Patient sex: M
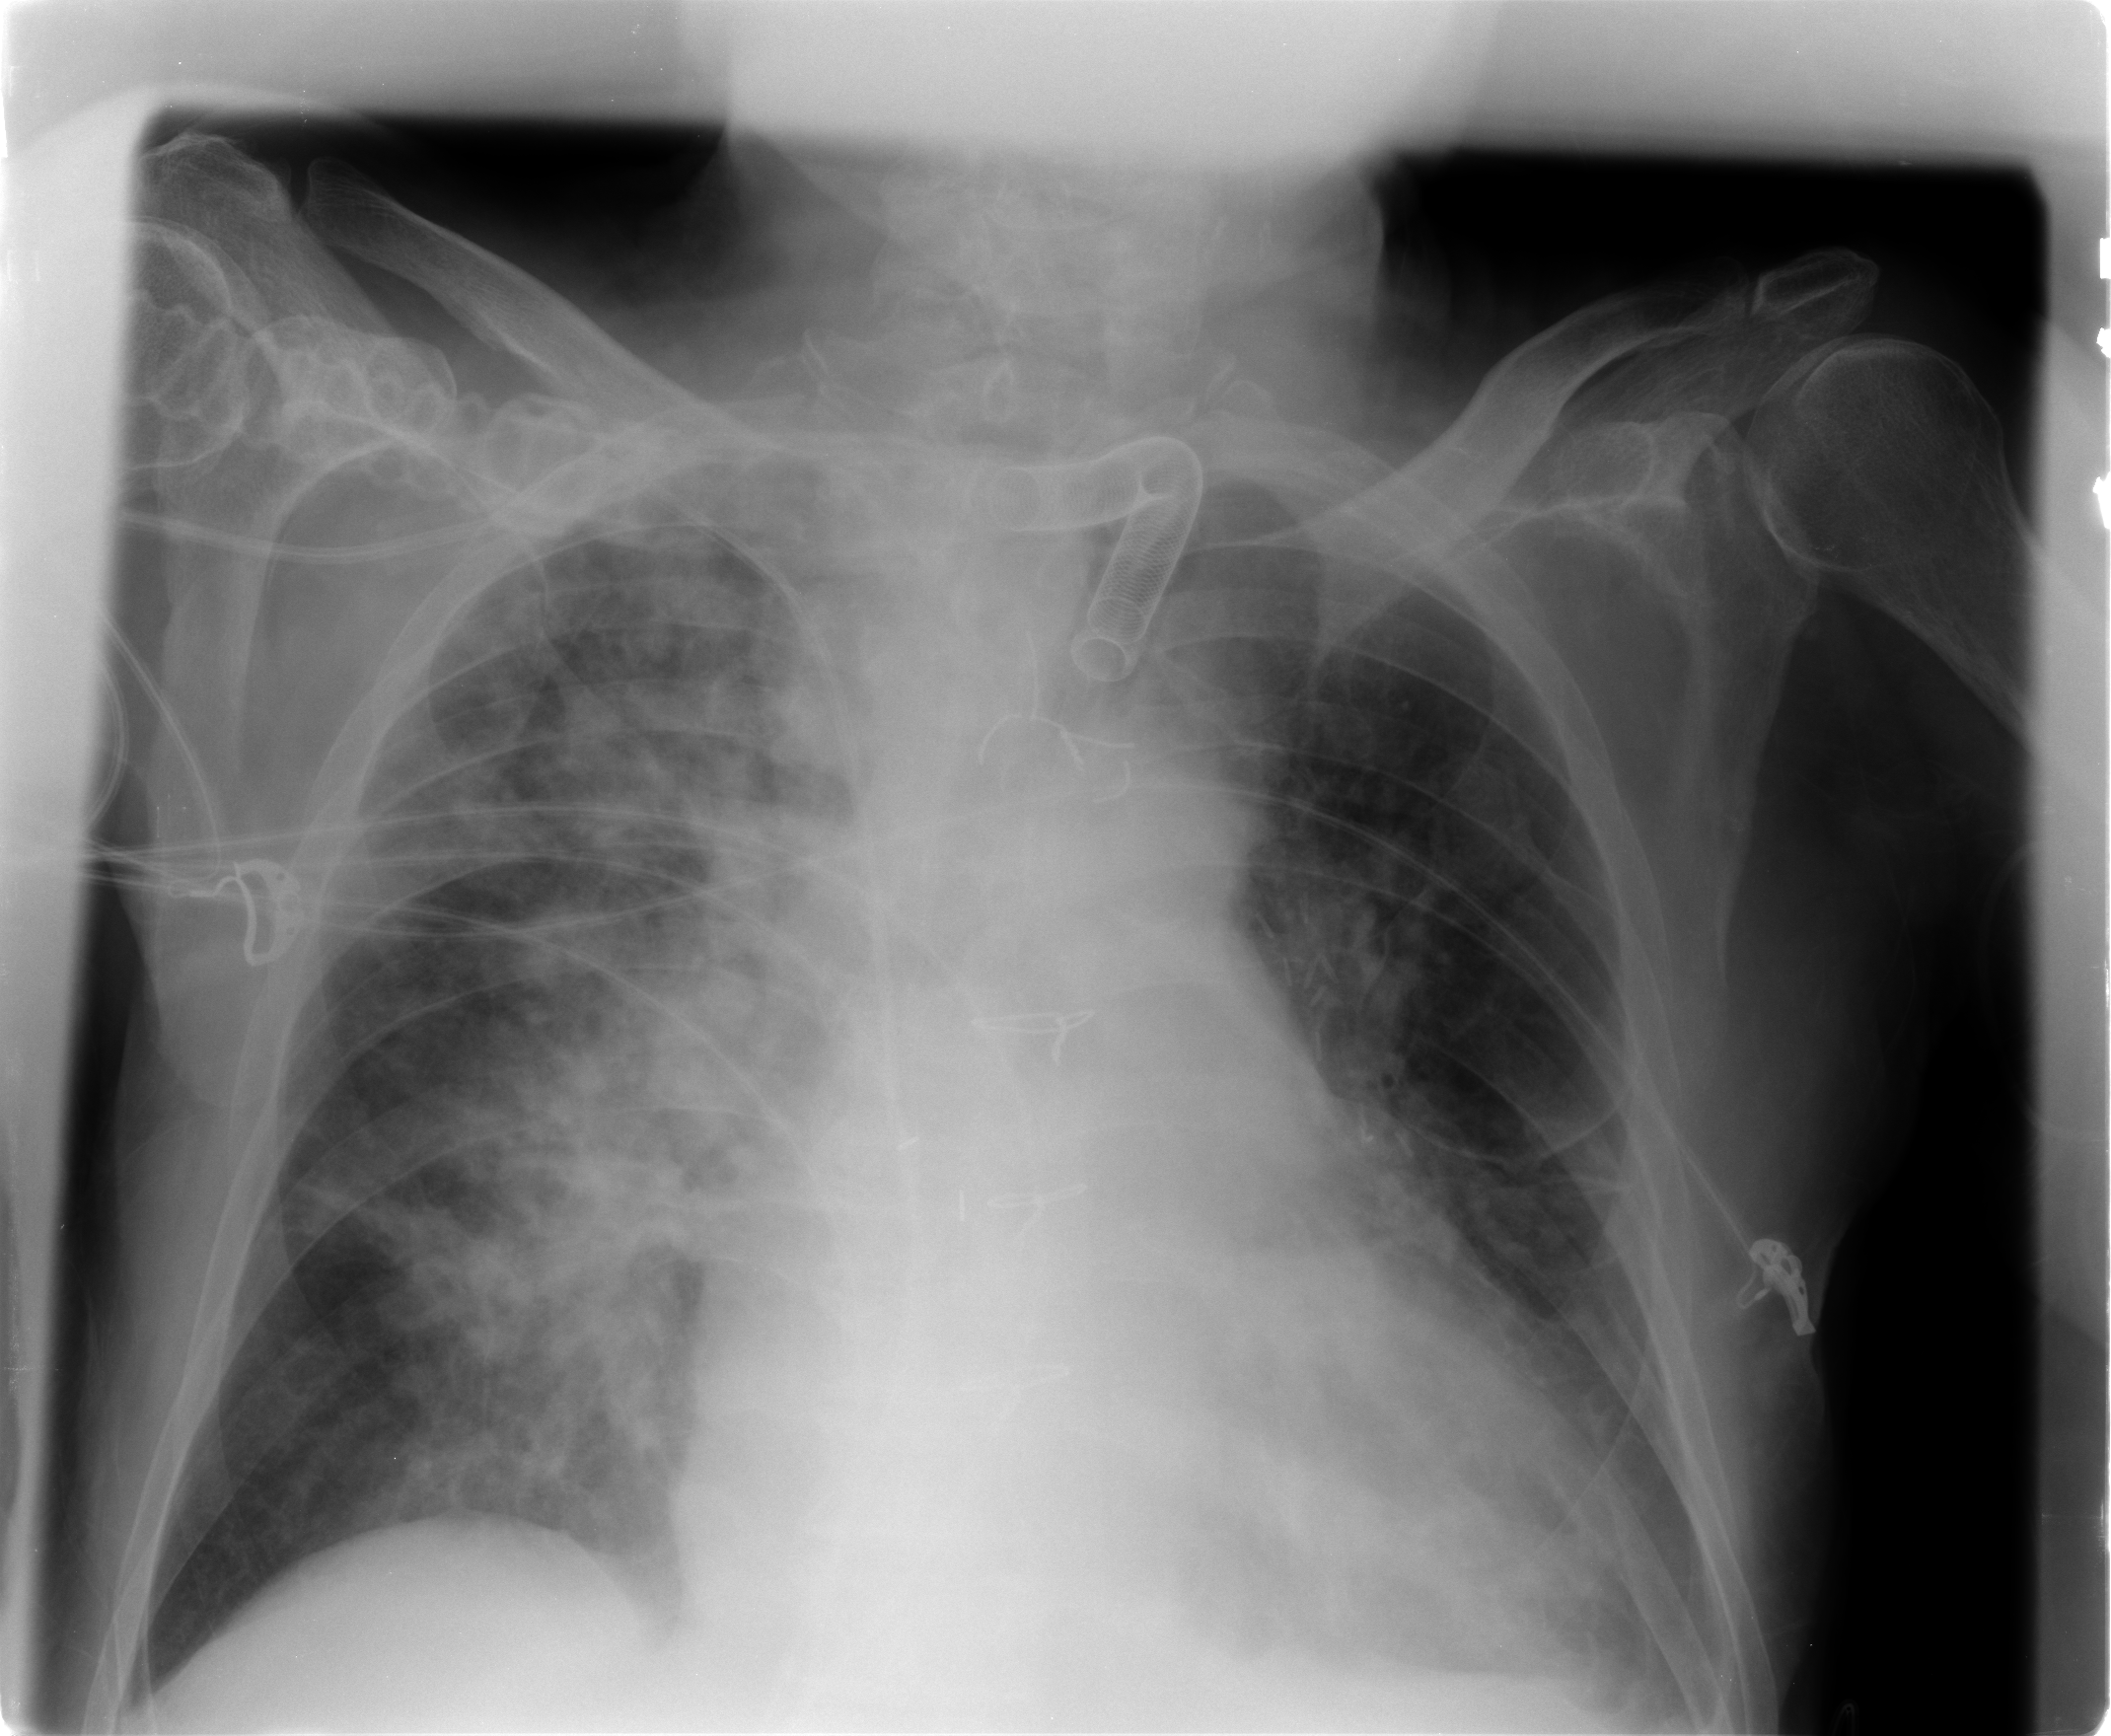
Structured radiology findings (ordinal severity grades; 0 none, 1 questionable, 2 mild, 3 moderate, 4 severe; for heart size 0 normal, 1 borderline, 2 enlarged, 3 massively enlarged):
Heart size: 2
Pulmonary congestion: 2
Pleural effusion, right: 0
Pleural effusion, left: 2
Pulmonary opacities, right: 3
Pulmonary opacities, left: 2
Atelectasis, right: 2
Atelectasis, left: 2